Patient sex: F
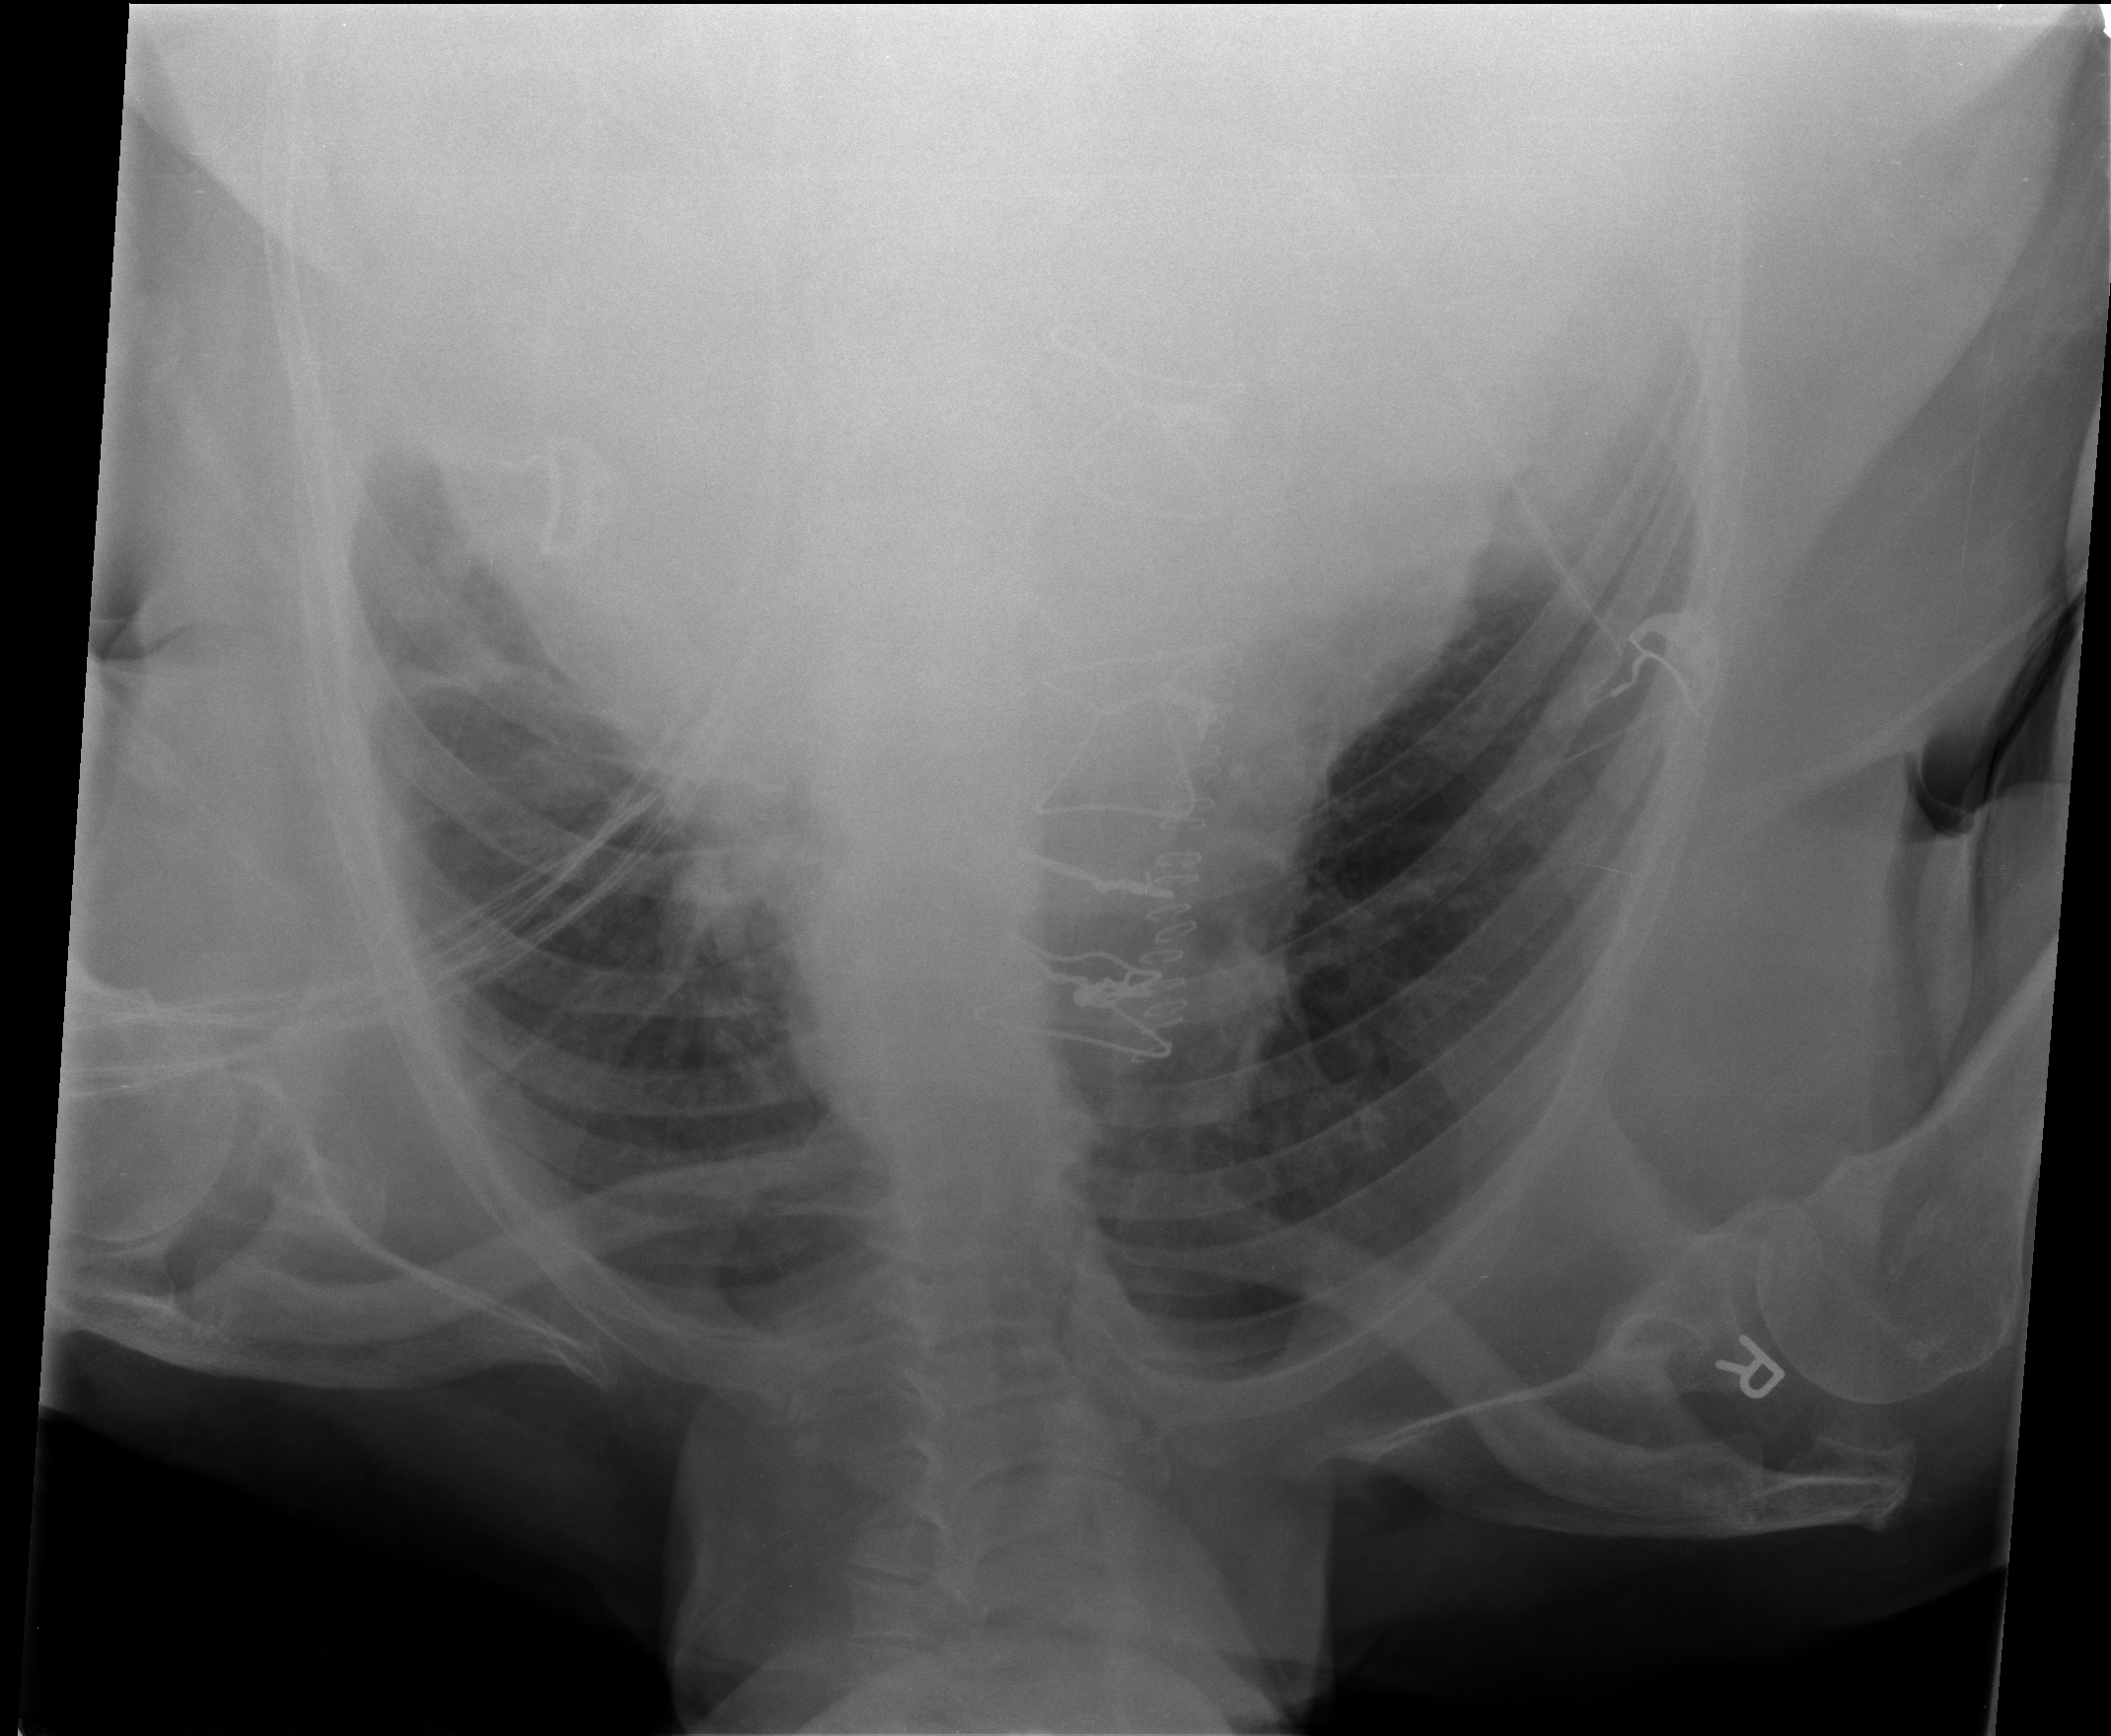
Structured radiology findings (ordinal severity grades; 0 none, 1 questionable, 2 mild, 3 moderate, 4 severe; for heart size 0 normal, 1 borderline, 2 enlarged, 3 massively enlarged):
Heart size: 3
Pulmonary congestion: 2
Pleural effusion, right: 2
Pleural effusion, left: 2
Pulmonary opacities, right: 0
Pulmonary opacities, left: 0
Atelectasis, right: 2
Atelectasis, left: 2